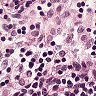
Metastatic tissue present: no